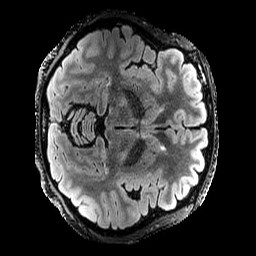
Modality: FLAIR
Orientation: axial
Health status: ill
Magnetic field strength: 3 T